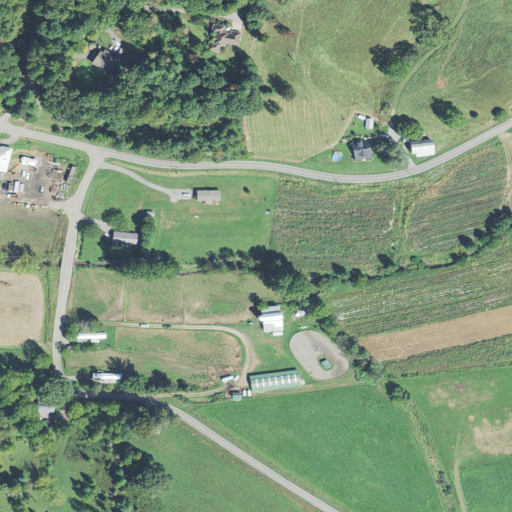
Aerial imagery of valley in North Carolina named Mason Cove containing pasture, open development, deciduous forest, low intensity development, shrub, medium intensity development, and mixed forest